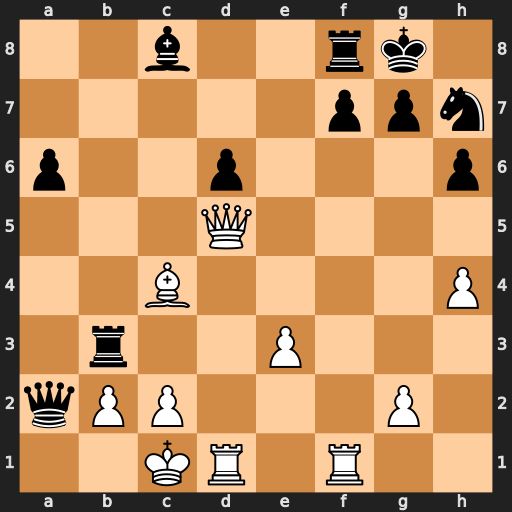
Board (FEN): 2b2rk1/5ppn/p2p3p/3Q4/2B4P/1r2P3/qPP3P1/2KR1R2
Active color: w
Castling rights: -
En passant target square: -
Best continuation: Bxb3 Be6 Bxa2